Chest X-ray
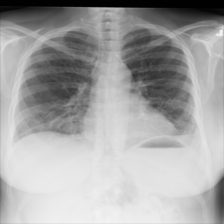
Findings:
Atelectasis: negative
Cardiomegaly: negative
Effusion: negative
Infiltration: negative
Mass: negative
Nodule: negative
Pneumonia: negative
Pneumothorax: negative
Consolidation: negative
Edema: negative
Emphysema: negative
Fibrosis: negative
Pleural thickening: negative
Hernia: negative